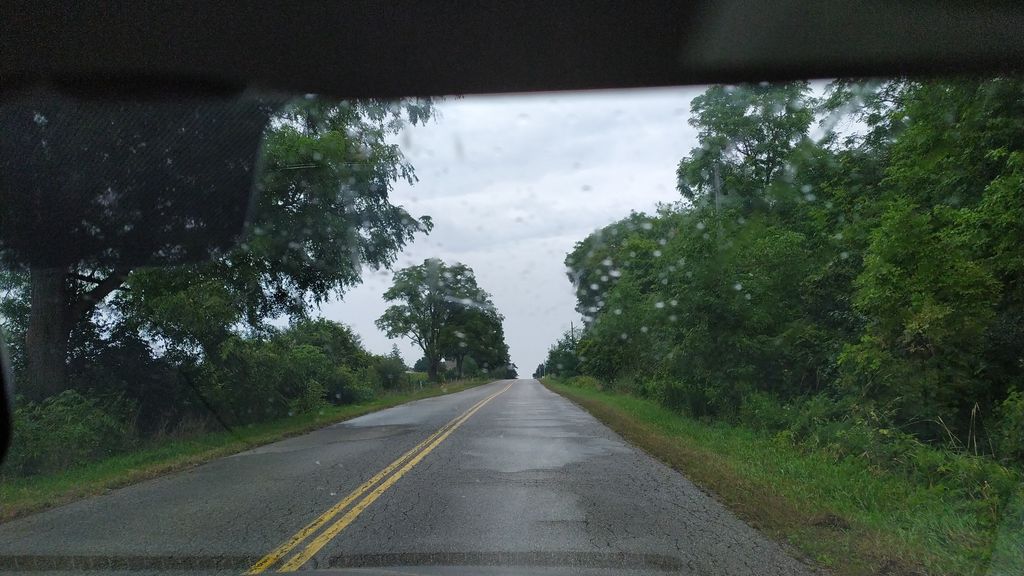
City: kitchener-waterloo